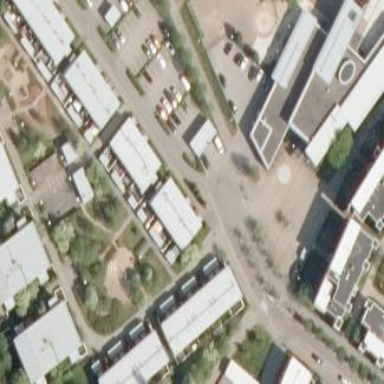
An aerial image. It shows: Public building.